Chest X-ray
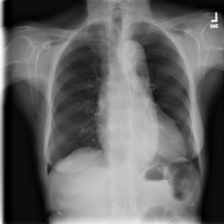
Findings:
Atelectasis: positive
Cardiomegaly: negative
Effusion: negative
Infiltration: negative
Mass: negative
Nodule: negative
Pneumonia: positive
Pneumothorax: negative
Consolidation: negative
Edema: negative
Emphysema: negative
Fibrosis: negative
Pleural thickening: negative
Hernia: negative